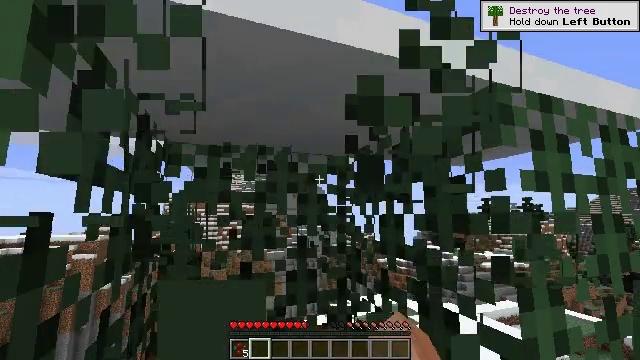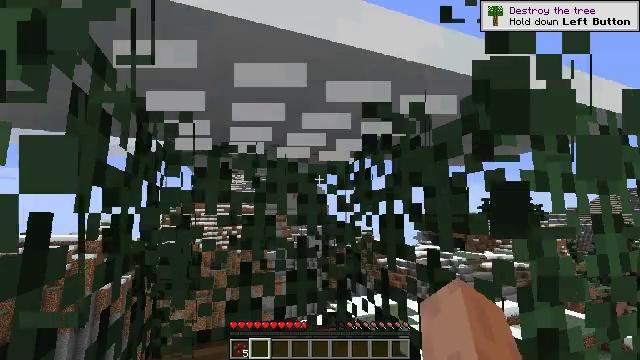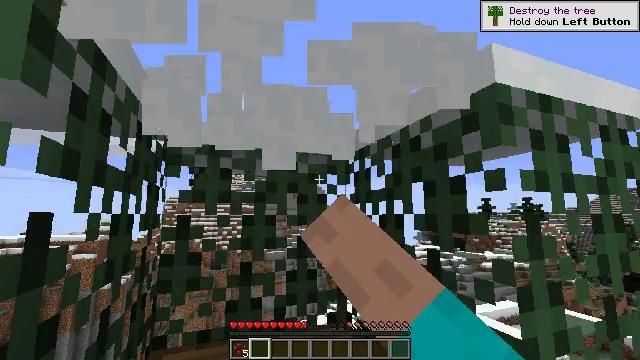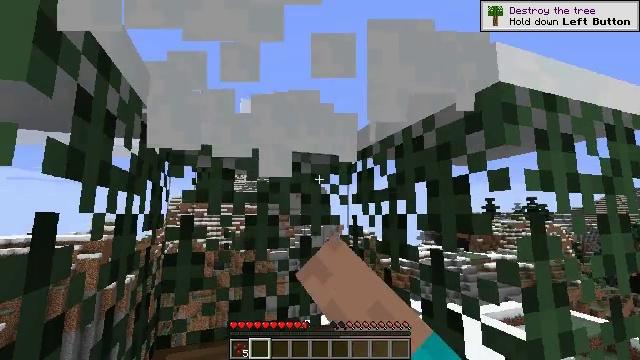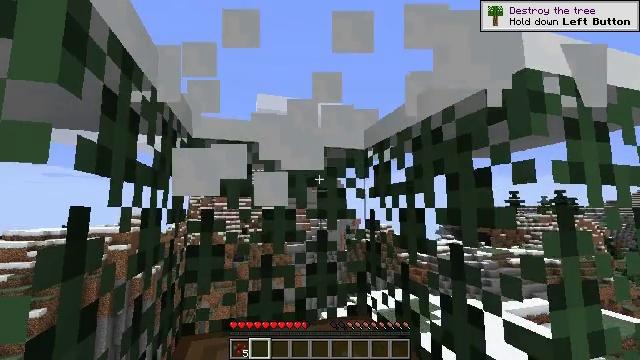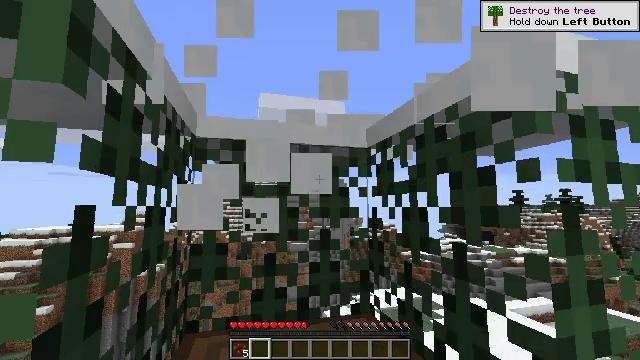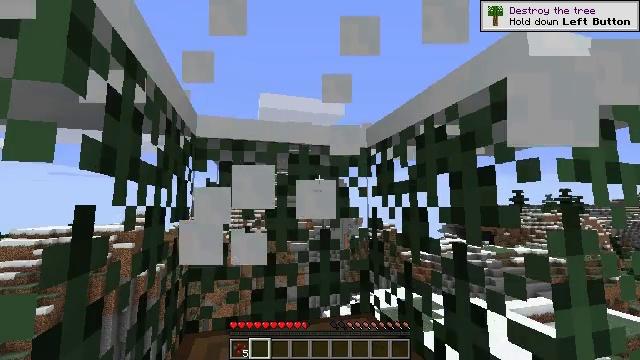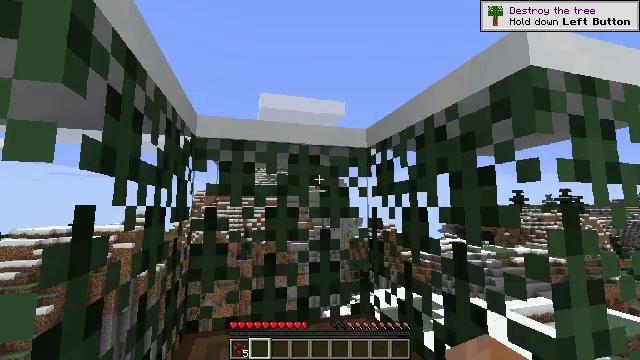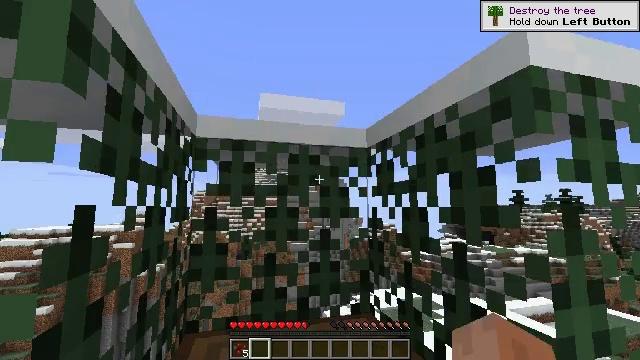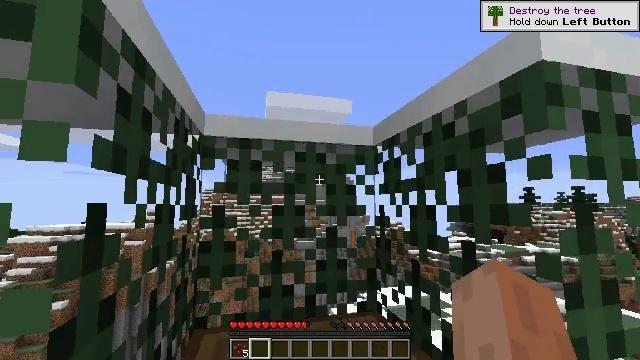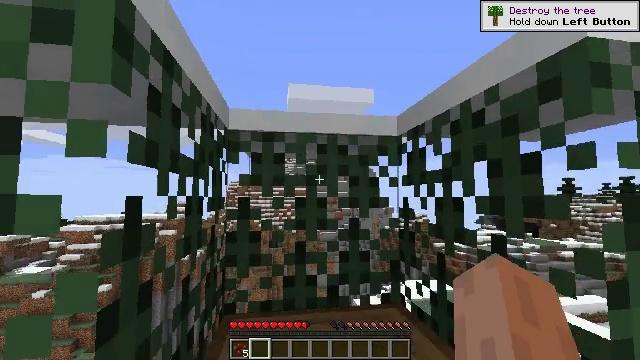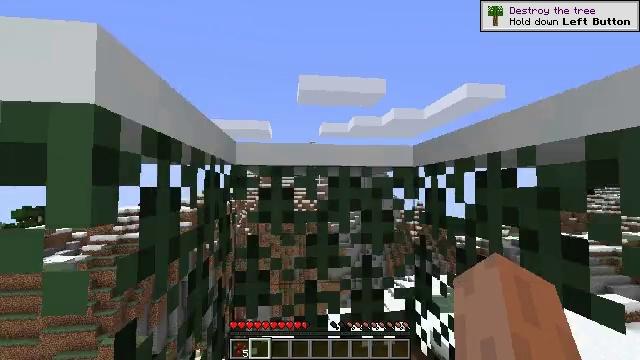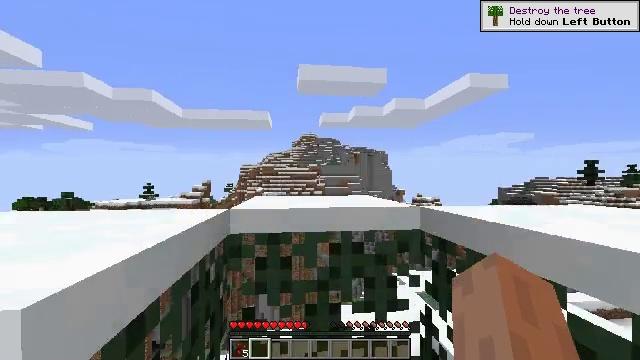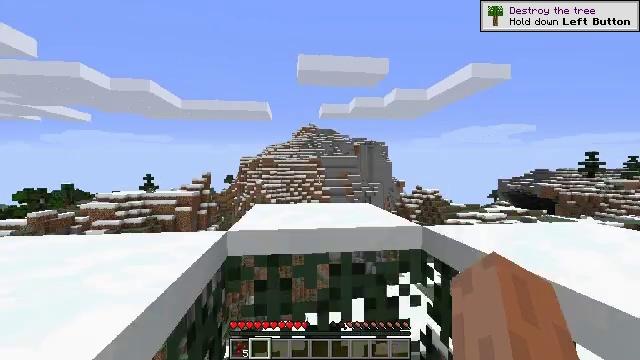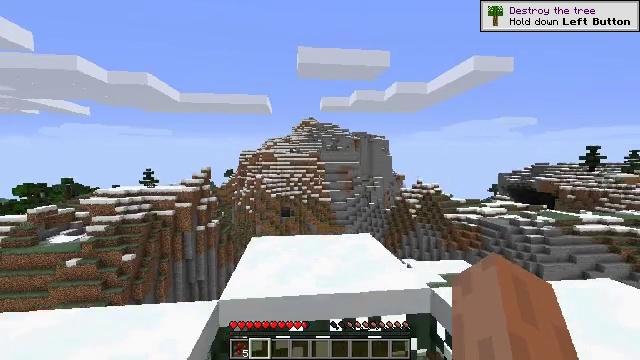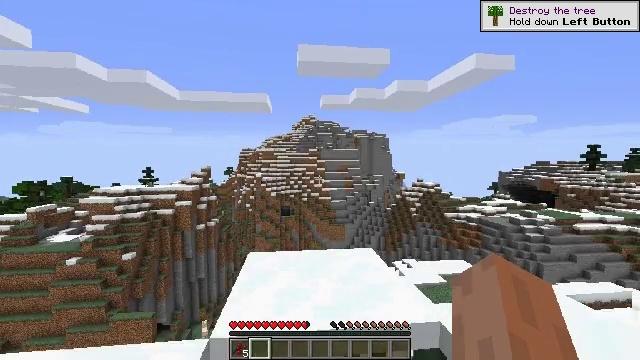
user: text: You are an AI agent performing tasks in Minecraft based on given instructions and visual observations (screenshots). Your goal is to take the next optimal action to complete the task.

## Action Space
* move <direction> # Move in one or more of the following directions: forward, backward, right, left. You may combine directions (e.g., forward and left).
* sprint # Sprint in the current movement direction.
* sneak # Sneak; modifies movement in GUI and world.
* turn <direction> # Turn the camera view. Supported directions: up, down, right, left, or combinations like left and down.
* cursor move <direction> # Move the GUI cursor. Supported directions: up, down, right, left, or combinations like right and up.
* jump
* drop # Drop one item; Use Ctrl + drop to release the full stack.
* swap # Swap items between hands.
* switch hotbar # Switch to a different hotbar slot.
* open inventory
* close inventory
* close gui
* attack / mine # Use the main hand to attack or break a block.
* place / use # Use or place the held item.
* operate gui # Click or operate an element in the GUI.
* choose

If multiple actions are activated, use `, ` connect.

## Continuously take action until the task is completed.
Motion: motion action
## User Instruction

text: Kill mobs.
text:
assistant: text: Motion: attack / mine
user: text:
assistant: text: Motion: attack / mine
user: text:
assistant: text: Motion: attack / mine
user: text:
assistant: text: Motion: turn left and down
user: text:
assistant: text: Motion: no_op
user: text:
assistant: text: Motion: no_op
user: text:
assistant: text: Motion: no_op
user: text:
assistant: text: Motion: no_op
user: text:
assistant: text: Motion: turn left
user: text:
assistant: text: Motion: turn left and down
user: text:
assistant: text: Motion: move forward, turn left and down, jump
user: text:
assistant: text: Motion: move forward, turn down, jump
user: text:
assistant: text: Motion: move forward, turn down, jump
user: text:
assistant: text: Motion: move forward, turn down, jump
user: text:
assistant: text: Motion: move forward, jump
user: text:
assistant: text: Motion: move forward, jump
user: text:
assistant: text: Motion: move forward, jump
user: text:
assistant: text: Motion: move forward, jump
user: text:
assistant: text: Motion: move forward, turn down, jump
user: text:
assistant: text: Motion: move forward, turn down, jump
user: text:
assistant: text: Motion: move forward, jump
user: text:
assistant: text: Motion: move forward, jump
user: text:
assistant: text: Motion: move forward, jump
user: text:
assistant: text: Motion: move forward, jump
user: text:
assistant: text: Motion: jump
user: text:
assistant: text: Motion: no_op
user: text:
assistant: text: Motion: turn down
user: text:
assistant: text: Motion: turn down
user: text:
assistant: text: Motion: turn left and down
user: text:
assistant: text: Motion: turn left and down